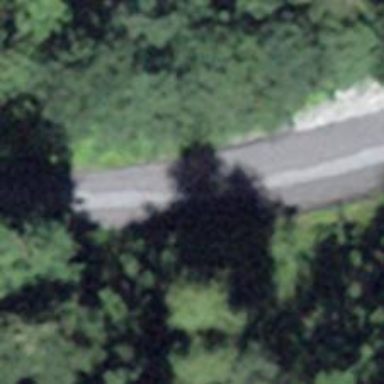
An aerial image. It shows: Embankment along unclassified road.